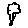
Label: tree